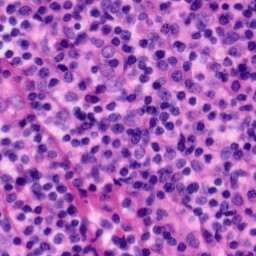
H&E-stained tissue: Tonsil